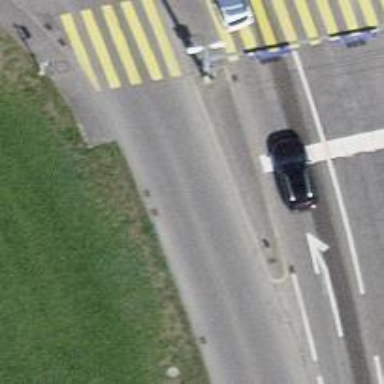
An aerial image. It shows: Road with traffic signals at crossing.